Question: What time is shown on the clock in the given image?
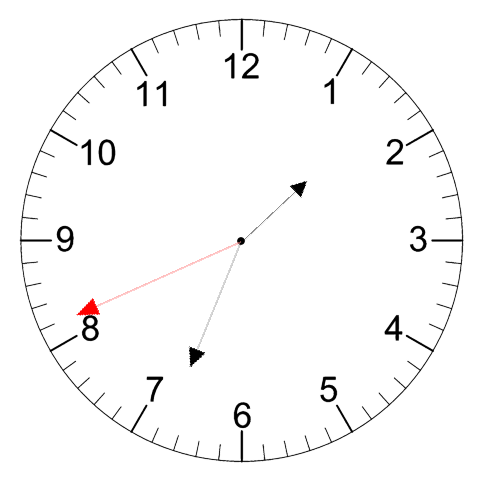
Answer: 01:33:41